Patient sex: F
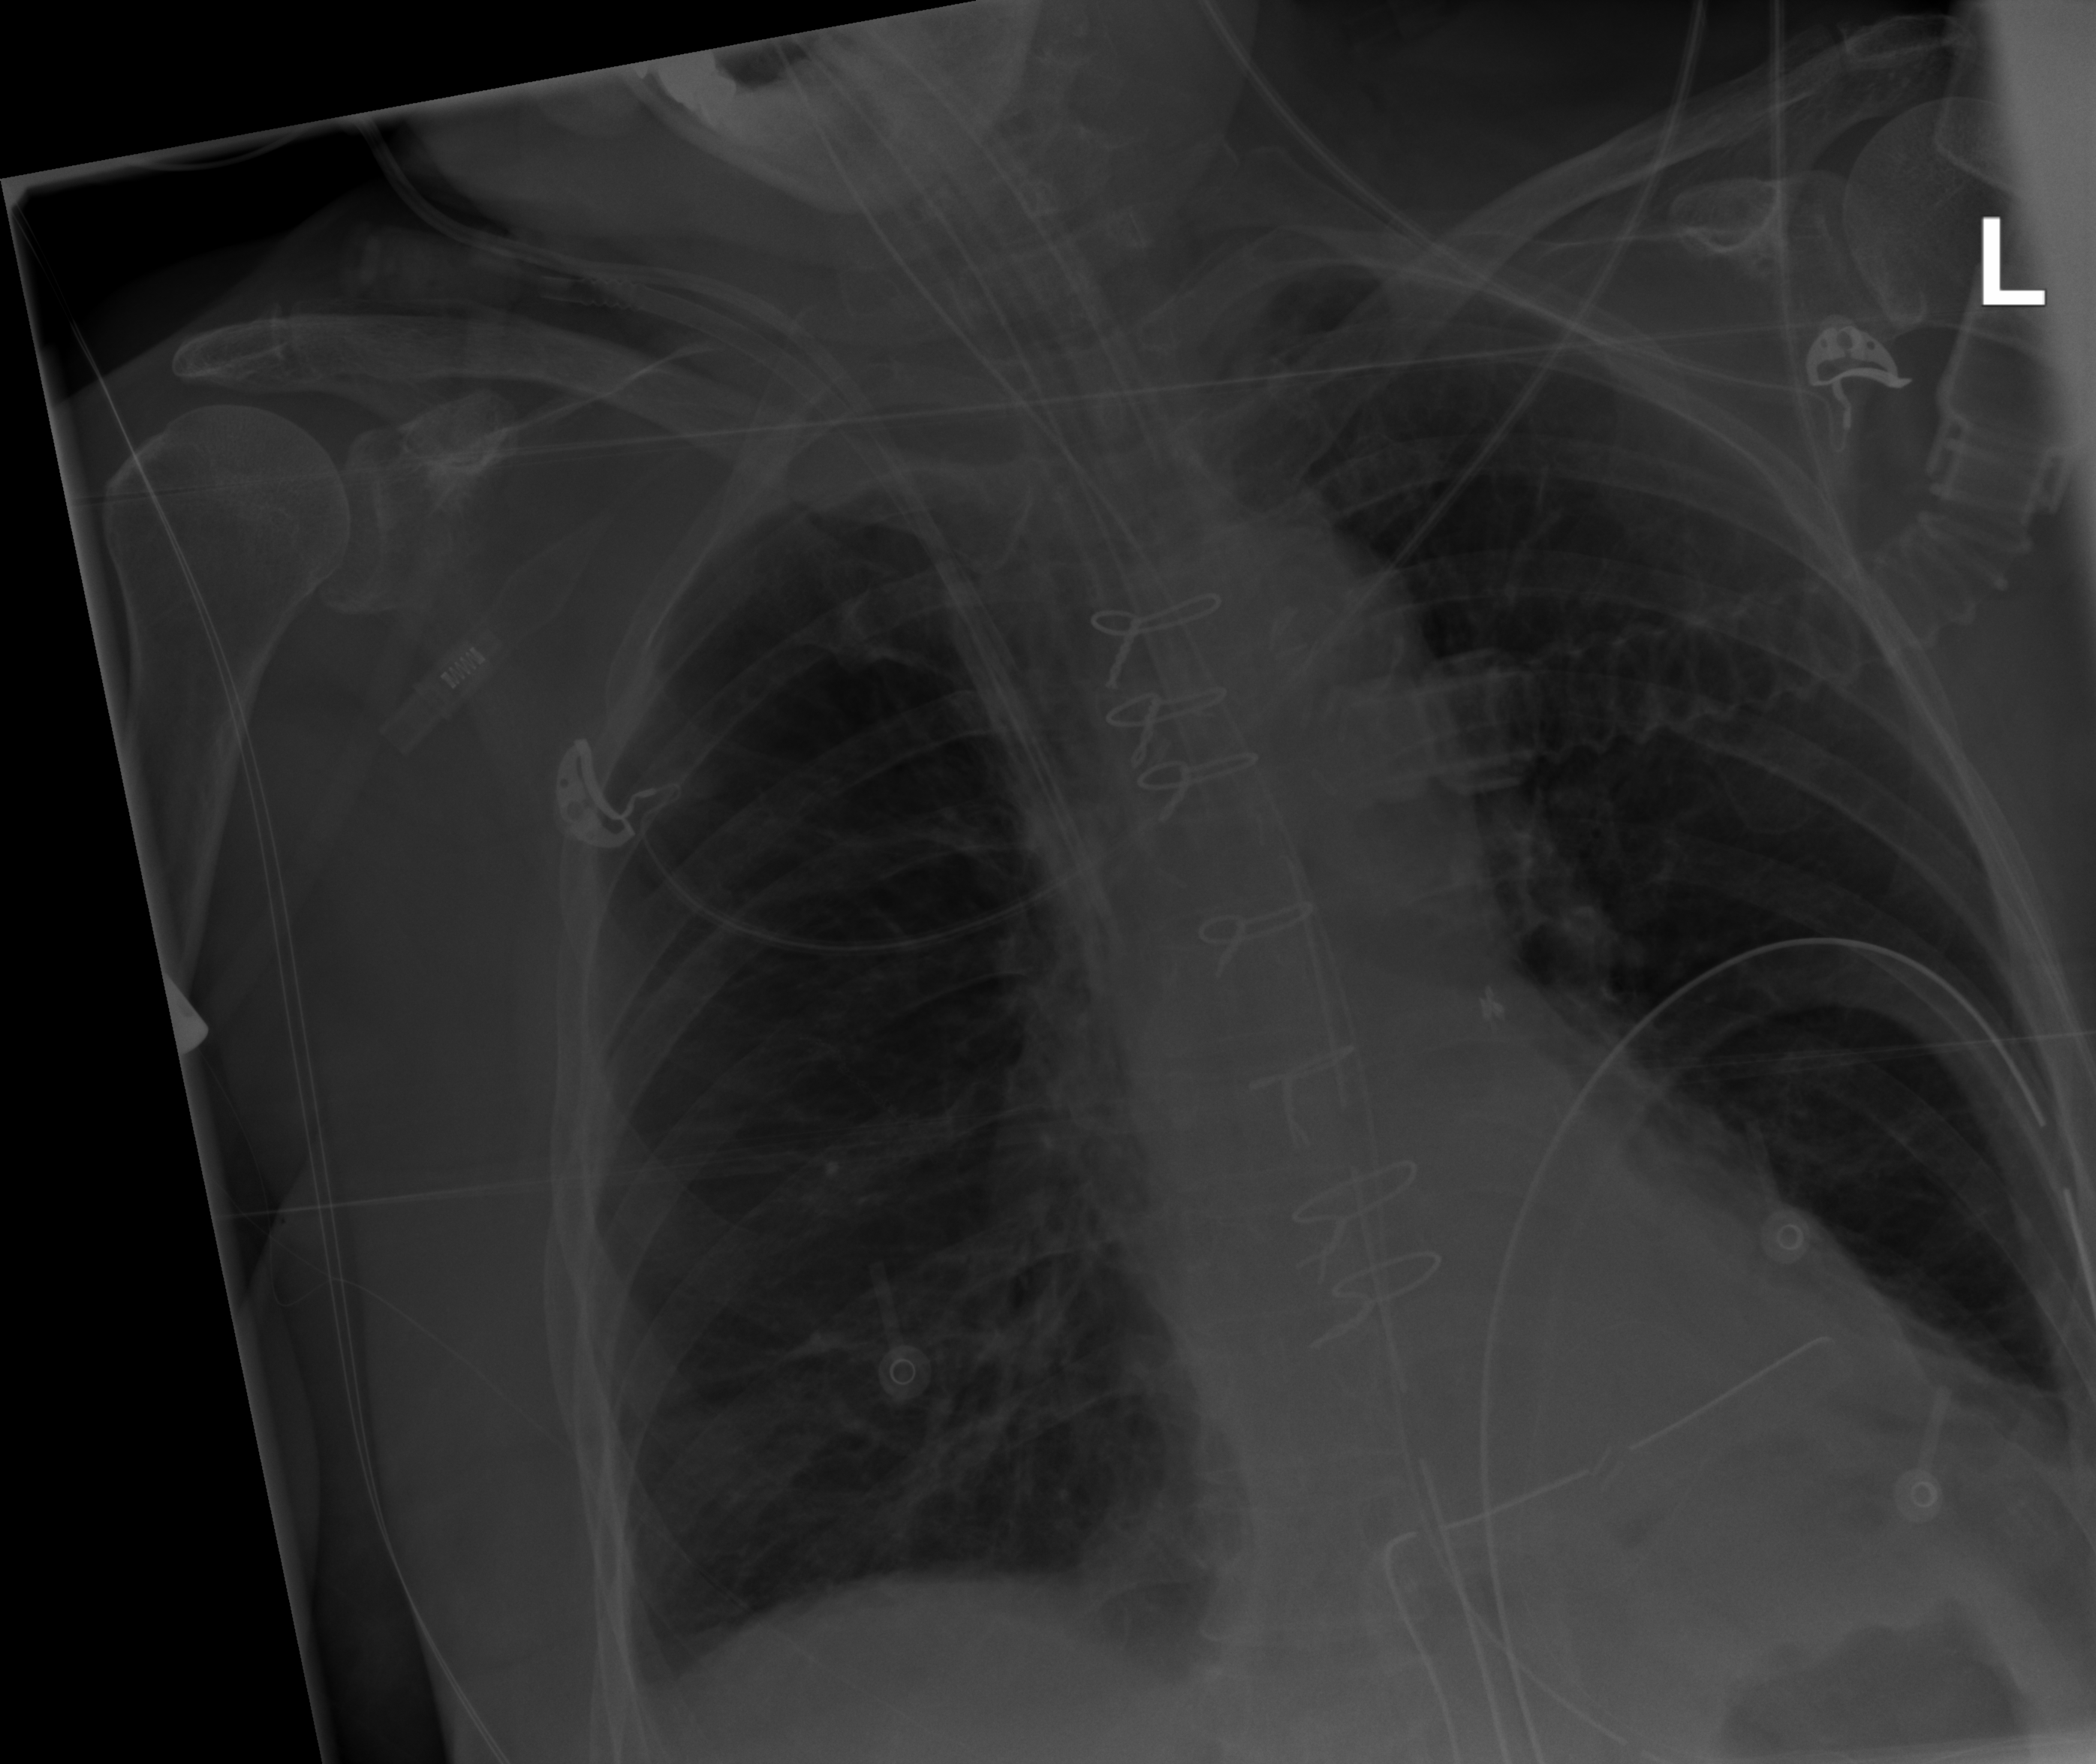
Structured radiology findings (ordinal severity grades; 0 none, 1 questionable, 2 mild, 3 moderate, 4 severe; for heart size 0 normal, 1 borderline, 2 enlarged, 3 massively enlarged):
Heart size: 0
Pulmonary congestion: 0
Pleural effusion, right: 2
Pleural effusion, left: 1
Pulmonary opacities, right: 0
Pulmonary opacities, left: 0
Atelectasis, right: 2
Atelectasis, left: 2